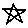
Label: star